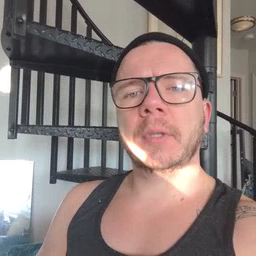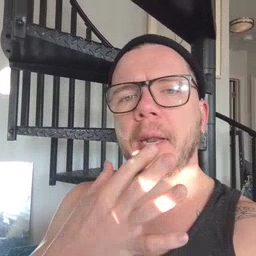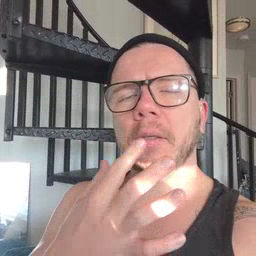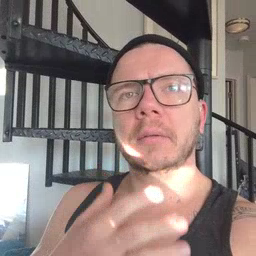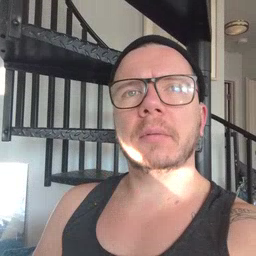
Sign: snack